Breast ultrasound image
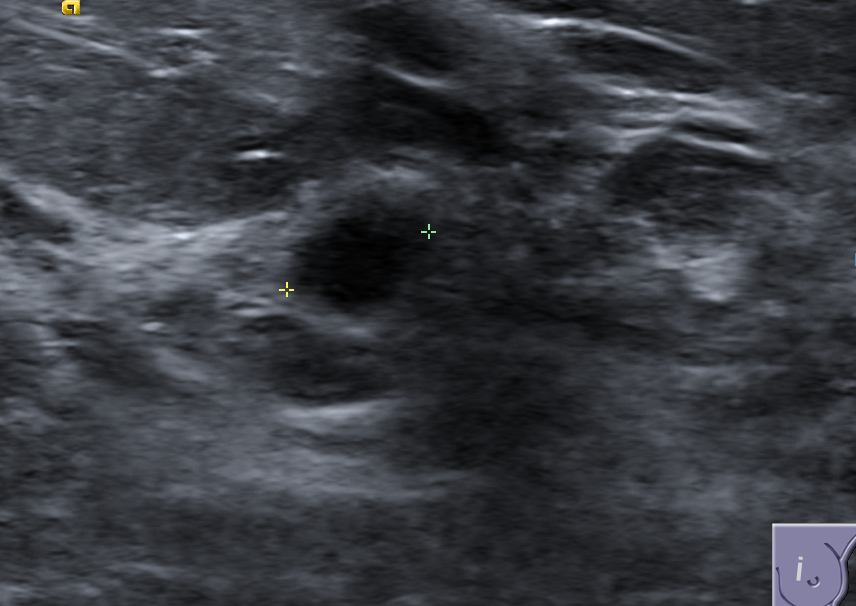
Diagnosis: malignant